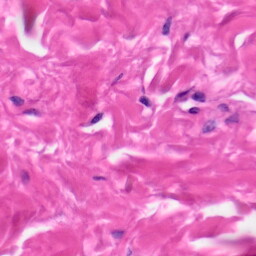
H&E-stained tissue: Skin